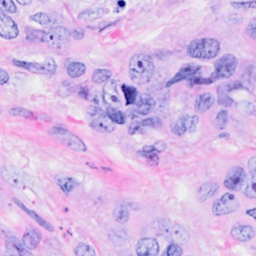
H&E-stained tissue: Breast